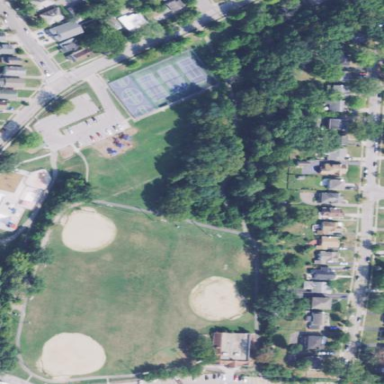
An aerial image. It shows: Park.